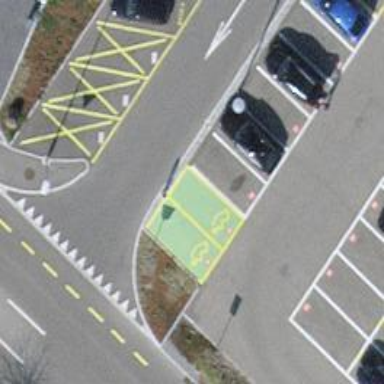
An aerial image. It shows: Charging station.